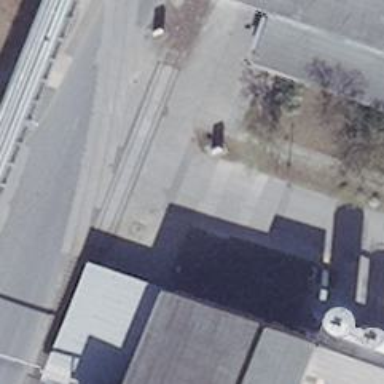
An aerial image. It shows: Railway level crossing.